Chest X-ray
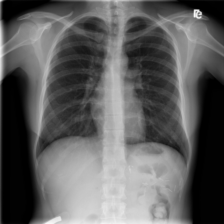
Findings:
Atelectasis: negative
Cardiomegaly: negative
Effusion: negative
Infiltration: negative
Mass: negative
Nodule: negative
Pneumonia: negative
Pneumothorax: negative
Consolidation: negative
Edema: negative
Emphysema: negative
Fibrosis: negative
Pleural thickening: negative
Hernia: negative